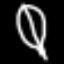
Label: leaf